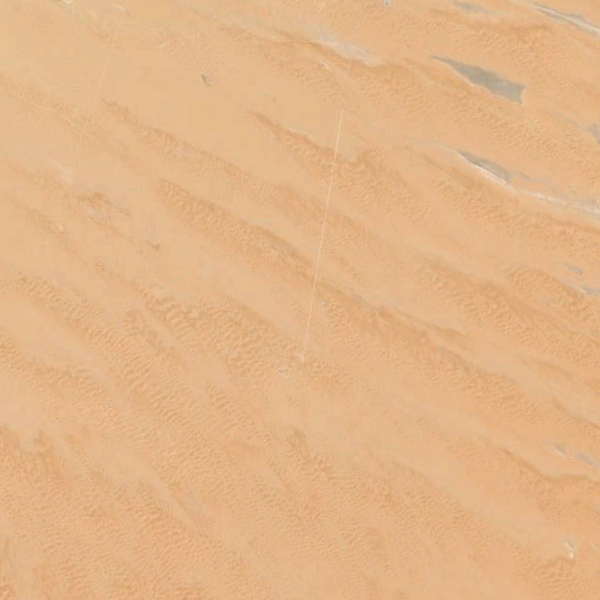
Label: Desert